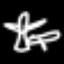
Label: airplane